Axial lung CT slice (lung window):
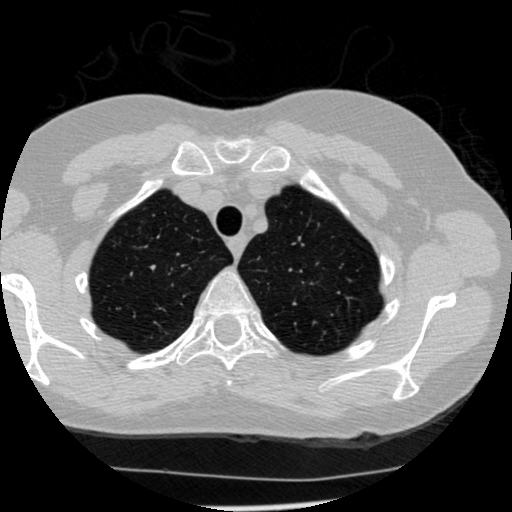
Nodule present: no